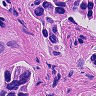
Metastatic tissue present: yes